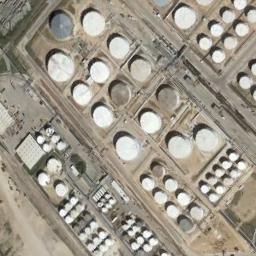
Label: storage_tank